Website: lowes
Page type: customer-info-address
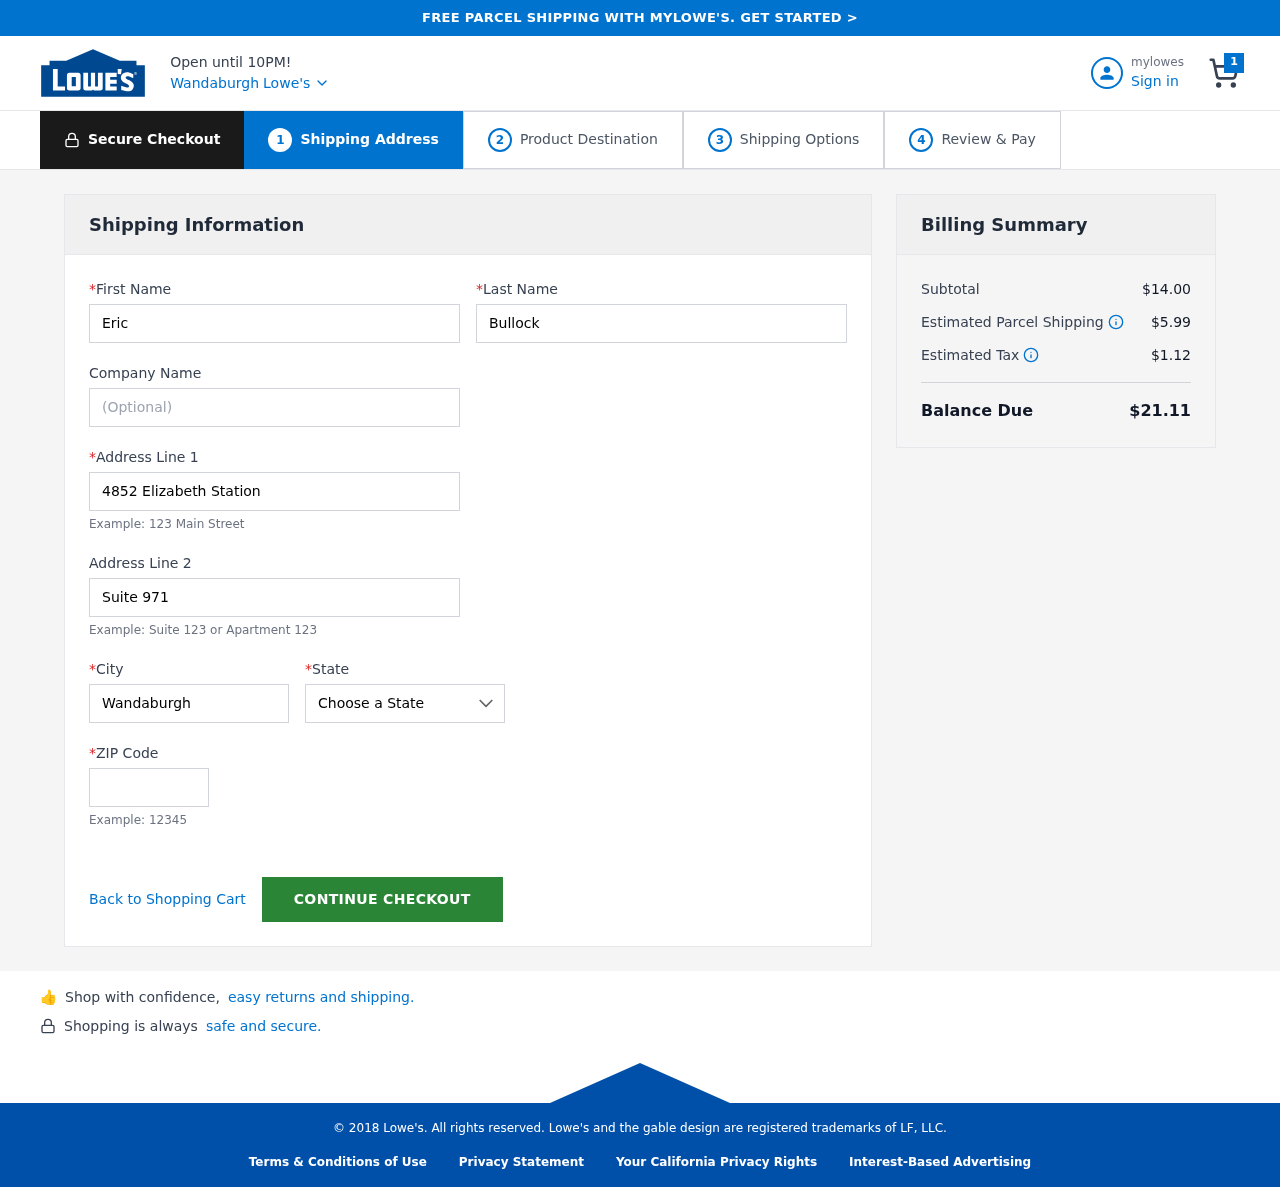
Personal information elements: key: PII_CITY
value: Wandaburgh
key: PII_FIRSTNAME
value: Eric
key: PII_LASTNAME
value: Bullock
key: PII_POSTCODE
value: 89450
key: PII_STATE
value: Massachusetts
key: PII_STREET
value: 4852 Elizabeth Station
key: PII_STREET2
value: Suite 971
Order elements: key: ORDER_NUM_ITEMS
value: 1
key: ORDER_SUBTOTAL
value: $14.00
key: ORDER_SHIPPING_COST
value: $5.99
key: ORDER_TAX
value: $1.12
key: ORDER_TOTAL
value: $21.11